Field crop: maize
Growth stage: 2
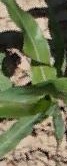
Species: maize